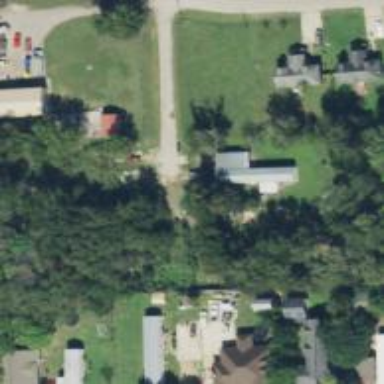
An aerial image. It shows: Driveway.